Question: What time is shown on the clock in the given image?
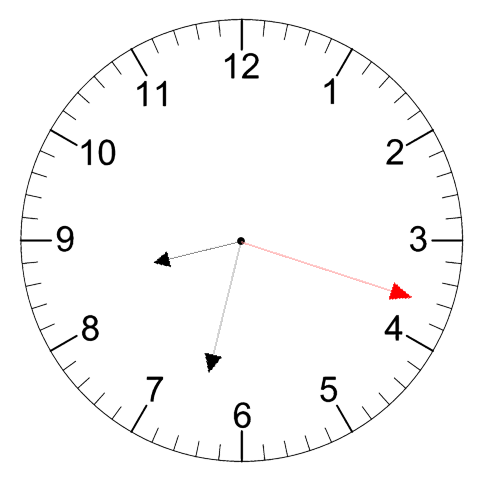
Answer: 08:32:18